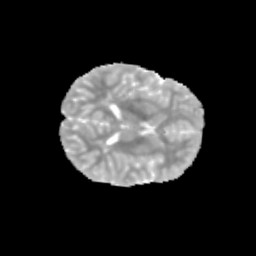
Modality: MD
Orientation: axial
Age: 9
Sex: male
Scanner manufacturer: siemens
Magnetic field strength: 3 T
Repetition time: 3.8 s
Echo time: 0.07 s